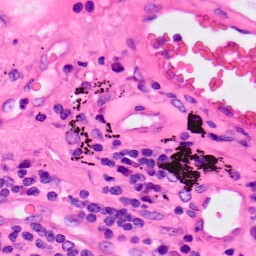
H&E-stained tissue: Lung